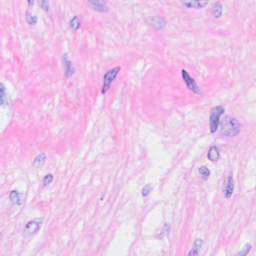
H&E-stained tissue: Breast